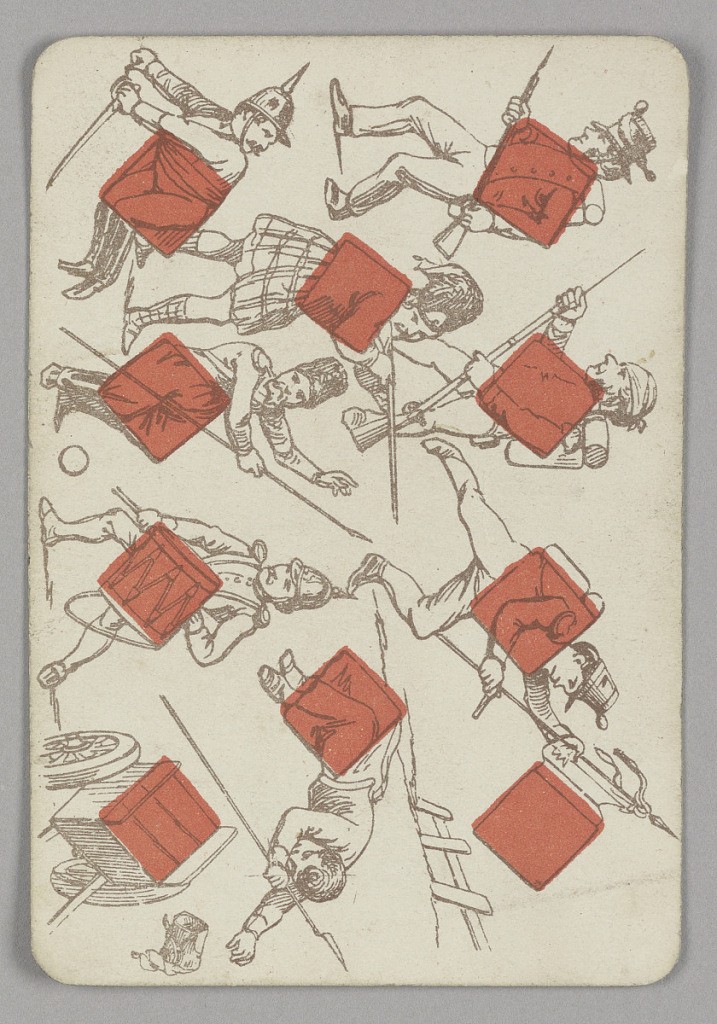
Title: Ten of Diamonds
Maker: E. Le Tellier, French, active late 19th century
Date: late 19th century
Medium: Lithograph on paper
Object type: Playing card
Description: Ten of Diamonds playing card from a pack of transformation playing cards. Vertically, a figural scene shown in outline depicting many soldiers in various states of fighting or marching. Most clutch muskets or swords, and the figures present a variety of military costumes. At lower left, a soldier beats a drum. A man near him sleeps, clutching a spear. Wooden cart at lower left corner.